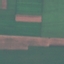
Label: AnnualCrop